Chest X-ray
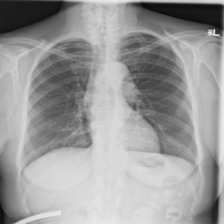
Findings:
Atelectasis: negative
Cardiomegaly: negative
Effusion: negative
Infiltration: negative
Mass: negative
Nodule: negative
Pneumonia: negative
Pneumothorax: negative
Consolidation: negative
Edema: negative
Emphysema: negative
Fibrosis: negative
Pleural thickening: negative
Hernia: negative